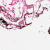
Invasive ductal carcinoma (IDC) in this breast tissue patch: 0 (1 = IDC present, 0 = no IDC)